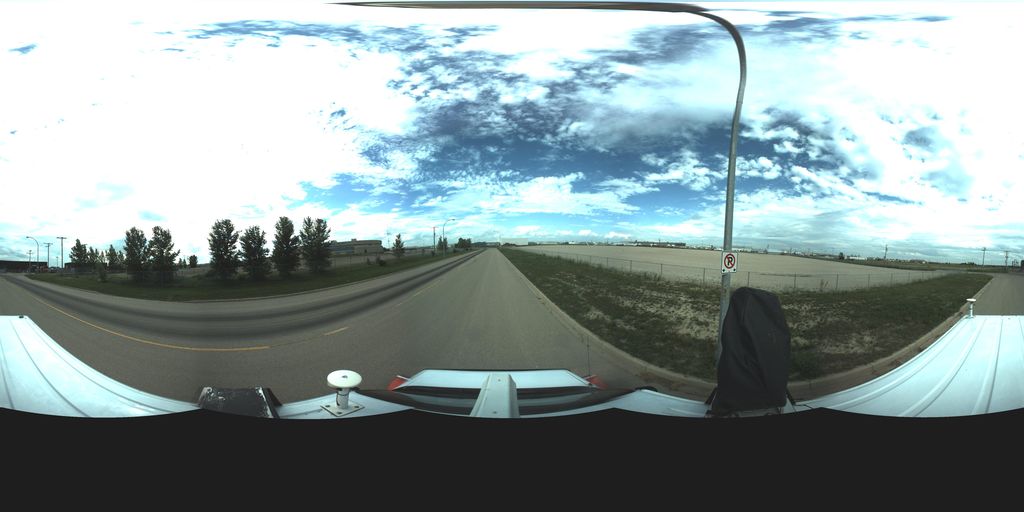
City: saskatoon